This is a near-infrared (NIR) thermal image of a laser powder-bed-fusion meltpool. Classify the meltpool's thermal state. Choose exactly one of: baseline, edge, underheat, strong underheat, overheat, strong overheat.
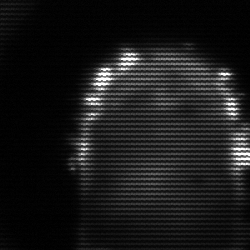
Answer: baseline